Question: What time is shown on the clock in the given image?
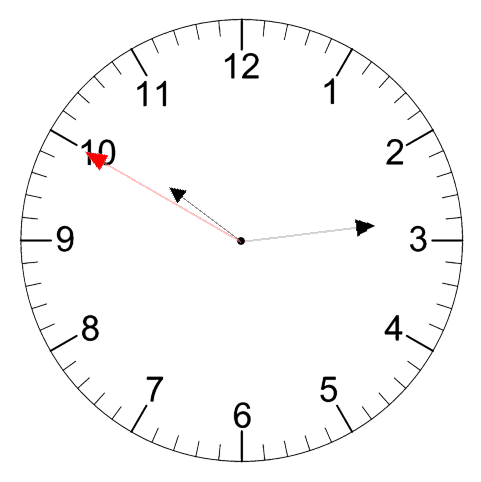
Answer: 10:13:50